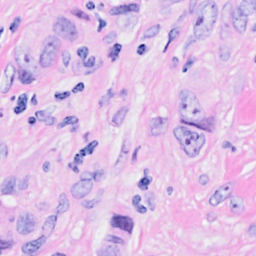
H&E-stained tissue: Breast